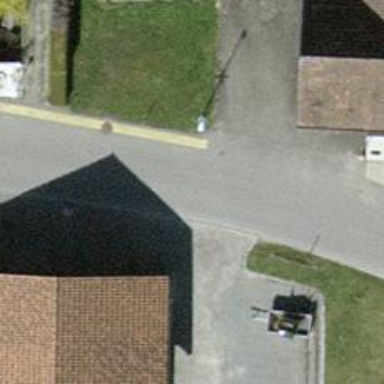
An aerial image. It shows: Residential road with asphalt surface.